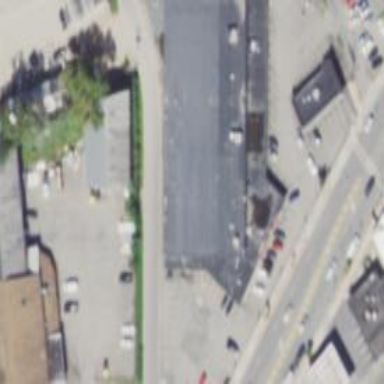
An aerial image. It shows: Building that houses bowling alley.